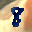
Label: 8